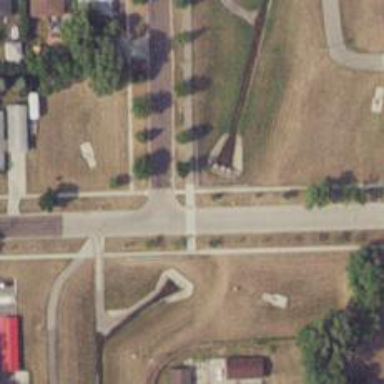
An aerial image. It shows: Asphalt cycleway.